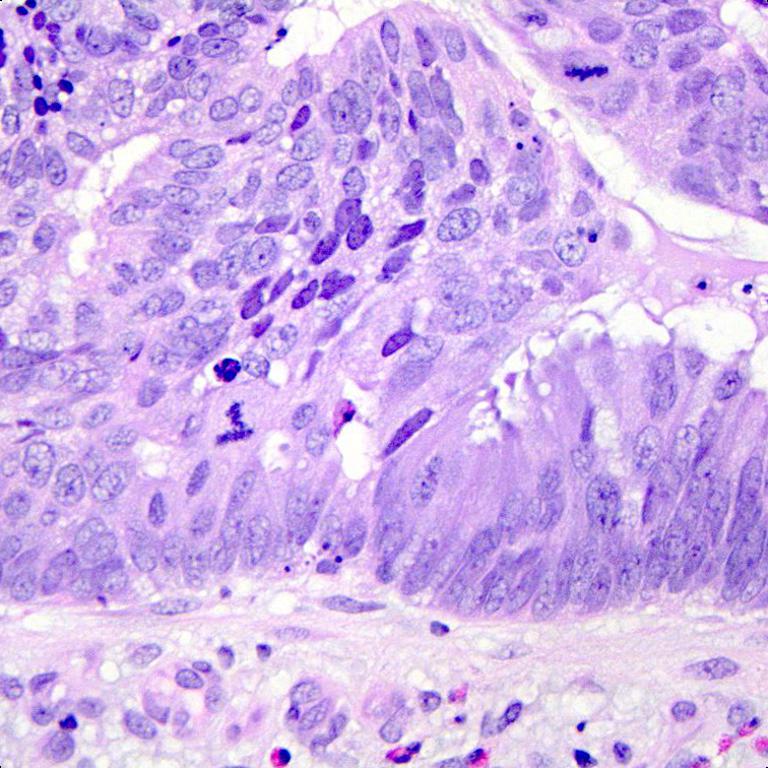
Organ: colon
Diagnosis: adenocarcinomas